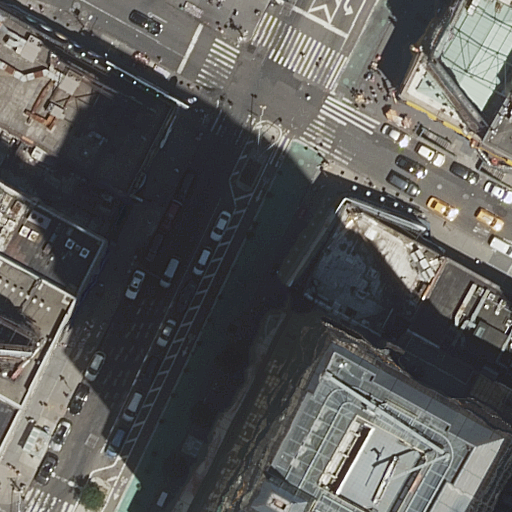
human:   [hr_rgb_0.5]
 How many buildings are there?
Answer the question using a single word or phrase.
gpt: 7

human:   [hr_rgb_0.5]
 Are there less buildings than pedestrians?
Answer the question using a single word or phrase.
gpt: no

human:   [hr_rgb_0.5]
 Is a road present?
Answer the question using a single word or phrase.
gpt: yes

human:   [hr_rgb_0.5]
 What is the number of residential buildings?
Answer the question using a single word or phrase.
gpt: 5

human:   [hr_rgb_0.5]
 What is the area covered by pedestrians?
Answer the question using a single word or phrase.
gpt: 1515m2

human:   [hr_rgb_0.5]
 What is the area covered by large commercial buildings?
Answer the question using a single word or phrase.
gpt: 1513m2

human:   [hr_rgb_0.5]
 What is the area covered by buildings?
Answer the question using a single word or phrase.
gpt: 3605m2

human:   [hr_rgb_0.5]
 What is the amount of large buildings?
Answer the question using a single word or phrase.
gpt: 2

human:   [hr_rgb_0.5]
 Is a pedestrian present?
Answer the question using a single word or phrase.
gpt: yes

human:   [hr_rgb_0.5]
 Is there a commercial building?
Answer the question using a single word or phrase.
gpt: yes

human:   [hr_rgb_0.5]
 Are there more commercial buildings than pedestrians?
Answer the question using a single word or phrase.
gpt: yes

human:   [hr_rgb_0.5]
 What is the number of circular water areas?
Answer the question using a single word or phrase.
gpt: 0

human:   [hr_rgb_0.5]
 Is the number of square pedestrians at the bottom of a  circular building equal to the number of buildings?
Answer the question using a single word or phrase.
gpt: no

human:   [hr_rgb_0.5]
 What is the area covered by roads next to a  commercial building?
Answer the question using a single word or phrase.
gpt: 0m2

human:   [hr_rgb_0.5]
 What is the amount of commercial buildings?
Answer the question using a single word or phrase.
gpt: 2

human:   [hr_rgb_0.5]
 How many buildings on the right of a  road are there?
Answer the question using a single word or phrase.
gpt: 4

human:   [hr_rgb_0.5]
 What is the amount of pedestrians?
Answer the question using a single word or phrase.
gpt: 1

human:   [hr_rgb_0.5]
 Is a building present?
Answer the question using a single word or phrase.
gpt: yes

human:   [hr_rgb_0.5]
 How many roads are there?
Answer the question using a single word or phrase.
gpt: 4

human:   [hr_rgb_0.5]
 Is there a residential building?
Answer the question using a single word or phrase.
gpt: yes

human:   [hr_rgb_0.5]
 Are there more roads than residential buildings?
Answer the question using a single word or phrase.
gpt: no

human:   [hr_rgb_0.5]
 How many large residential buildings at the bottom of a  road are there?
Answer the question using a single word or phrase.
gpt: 0

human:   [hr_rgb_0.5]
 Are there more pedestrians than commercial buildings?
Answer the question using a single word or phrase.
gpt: no

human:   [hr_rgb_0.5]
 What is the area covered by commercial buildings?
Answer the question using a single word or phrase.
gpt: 1634m2

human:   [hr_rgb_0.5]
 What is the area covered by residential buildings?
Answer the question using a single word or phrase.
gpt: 1971m2

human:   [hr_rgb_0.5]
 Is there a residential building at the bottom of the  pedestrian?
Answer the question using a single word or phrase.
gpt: yes

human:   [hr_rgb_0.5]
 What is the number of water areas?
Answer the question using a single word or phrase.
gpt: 0

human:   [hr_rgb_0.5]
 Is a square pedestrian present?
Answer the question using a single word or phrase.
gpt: no

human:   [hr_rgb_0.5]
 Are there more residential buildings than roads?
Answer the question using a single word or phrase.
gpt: yes

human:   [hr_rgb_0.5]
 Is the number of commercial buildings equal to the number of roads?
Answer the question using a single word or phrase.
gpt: no

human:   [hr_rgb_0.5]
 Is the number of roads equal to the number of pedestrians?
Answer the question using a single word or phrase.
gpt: no

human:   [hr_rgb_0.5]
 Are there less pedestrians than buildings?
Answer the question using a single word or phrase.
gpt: yes

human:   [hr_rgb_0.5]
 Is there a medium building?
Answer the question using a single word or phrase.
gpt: yes

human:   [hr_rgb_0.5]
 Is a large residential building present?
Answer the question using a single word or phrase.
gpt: yes

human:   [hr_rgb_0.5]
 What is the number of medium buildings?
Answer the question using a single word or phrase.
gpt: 3

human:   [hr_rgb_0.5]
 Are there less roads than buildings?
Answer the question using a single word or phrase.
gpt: yes

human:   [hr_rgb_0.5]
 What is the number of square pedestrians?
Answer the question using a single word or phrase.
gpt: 0

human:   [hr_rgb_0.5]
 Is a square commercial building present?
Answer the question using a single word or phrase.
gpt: no

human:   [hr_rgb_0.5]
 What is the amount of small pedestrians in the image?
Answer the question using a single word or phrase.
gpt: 0

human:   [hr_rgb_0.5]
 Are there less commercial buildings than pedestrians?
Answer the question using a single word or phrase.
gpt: no

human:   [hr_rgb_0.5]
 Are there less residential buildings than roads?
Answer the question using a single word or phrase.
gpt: no

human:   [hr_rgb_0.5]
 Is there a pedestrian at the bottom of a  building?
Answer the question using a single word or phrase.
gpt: no

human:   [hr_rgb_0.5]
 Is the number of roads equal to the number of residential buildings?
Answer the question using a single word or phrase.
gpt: no

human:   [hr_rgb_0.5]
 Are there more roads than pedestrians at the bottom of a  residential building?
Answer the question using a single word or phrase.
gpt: yes

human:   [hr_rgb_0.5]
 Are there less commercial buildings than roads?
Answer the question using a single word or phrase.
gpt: yes

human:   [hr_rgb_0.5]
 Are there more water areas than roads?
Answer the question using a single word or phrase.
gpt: no

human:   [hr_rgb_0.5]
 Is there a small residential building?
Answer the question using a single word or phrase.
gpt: yes

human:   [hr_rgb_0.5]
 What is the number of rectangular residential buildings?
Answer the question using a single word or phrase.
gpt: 5

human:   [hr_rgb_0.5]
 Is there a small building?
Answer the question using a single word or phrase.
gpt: yes

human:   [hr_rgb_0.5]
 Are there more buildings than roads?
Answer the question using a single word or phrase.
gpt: yes

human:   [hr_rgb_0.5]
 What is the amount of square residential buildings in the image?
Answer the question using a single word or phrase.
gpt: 0

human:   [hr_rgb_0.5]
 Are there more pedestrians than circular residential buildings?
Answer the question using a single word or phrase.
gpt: yes

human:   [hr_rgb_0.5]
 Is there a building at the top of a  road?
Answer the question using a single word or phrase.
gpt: yes

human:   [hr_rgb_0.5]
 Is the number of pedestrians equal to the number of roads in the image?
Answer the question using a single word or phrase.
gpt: no

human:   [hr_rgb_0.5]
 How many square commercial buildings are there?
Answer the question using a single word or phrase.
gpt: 0

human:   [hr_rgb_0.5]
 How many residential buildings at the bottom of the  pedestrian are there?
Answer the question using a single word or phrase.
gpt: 5

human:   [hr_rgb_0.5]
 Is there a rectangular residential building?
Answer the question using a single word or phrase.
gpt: yes

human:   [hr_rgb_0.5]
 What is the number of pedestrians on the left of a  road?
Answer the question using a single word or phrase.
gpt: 1

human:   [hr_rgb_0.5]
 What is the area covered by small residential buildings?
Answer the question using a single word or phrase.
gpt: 42m2

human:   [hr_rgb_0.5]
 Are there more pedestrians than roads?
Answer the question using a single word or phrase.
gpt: no

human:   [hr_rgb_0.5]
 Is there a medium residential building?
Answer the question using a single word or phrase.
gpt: yes

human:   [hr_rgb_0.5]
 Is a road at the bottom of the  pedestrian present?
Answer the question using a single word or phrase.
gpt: yes

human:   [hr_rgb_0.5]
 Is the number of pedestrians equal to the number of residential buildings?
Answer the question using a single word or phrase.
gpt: no

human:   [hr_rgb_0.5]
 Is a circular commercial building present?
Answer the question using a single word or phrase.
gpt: no